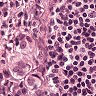
Metastatic tissue present: yes